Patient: sex M, age 44
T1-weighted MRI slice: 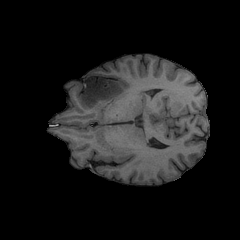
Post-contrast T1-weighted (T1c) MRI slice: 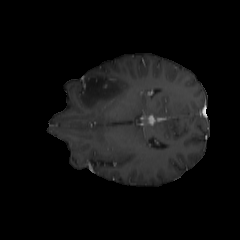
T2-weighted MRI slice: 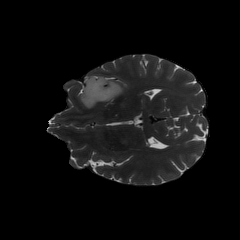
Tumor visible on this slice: yes
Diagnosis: Astrocytoma, IDH-mutant
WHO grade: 2